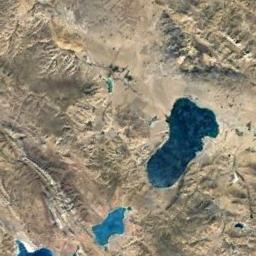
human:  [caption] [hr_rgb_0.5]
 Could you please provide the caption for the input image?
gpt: There is an irregular blue lake on the yellow-brown mountain, And there are some small lakes next to it .

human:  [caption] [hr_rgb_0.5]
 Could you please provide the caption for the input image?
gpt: The lake in the picture has branches .

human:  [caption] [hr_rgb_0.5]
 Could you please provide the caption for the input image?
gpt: Some lakes of different sizes and colors lie in a mountainous area .

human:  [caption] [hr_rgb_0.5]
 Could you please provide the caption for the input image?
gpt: The ground is uneven around the lake .

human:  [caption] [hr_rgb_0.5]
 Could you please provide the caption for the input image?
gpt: There are three blue lakes in a brown mountain .